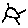
Label: sun